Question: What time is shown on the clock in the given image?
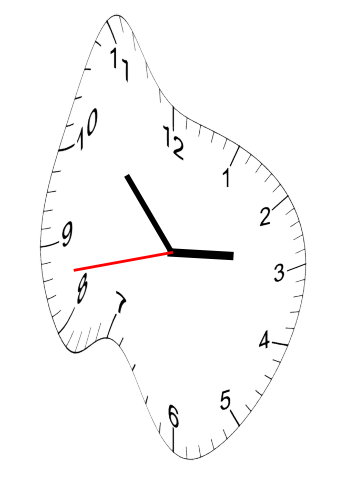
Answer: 02:52:43